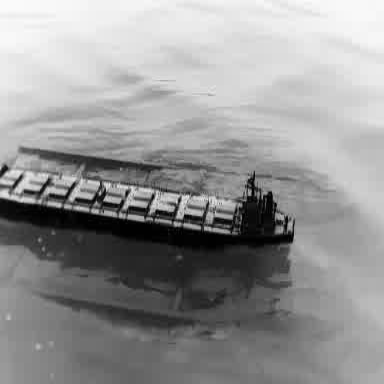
There is a liner in the infrared image.